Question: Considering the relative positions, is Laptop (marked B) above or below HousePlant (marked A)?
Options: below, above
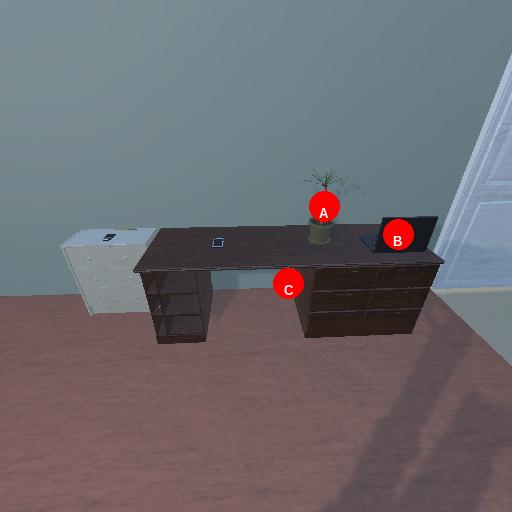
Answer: below